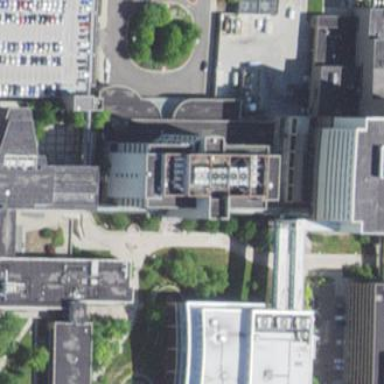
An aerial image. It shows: Hospital building.